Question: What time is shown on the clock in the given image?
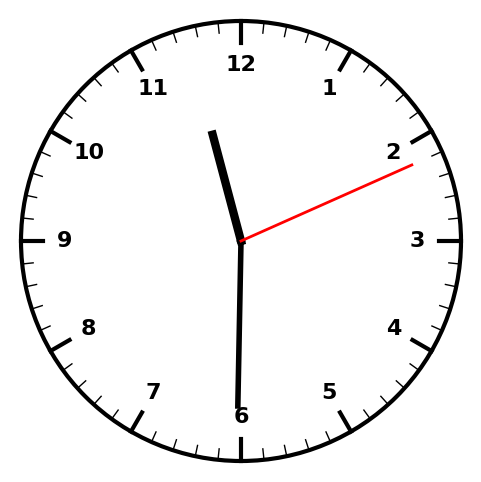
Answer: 11:30:11